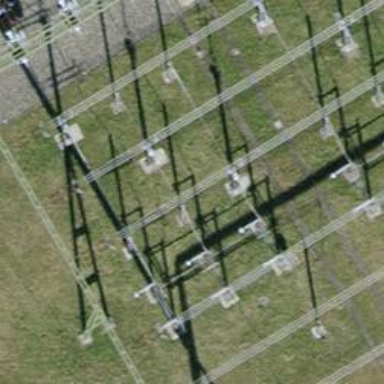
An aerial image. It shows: Bay where power lines run through.